Question: I've read through several pages of questions, but I haven't been able to solve my problem. I'm pretty sure this is an extremely simple question, and I am really sorry if I waste anyone's time, but I just can't figure this out. I'm not going to post my actual code, because I think a general answer will be faster. My page is simple, nothing fancy at all, it's setup like this:

The entire page is wrapped in a container. The problem I'm having, is i can't make the left column reach the bottom of the page. I've tried height:100%; but it creates a scroll bar because the top bar is 228px in height. I've tried giving the left column a height:100%; and margin-bottom:-228px; but that didn't work either. I've seen this on websites before, and I'm guessing I'm going to get flak because I SHOULD know this, but can I blame it on the cold that I have? Anyway, thanks for any help that I get!
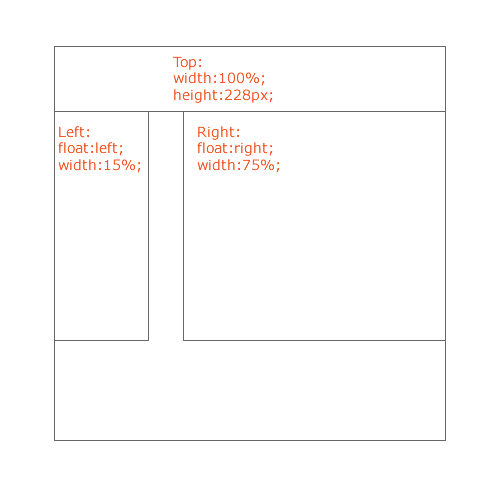
Answer: '''
html, body {
display: block;
height: 100%;
width: 100%;
}
#left-column, #right-column {
height: 100%;
}
'''
Setting the '<html>' and '<body>' element (as a group selector) to a 'display: block' then stretch it out by 100%, the child elements can inherit what is known as a 100% 'height', otherwise, the browser doesn't know what to reference.
You could also make your columns absolutely positioned, then add a 'top:100px; bottom:0' ()